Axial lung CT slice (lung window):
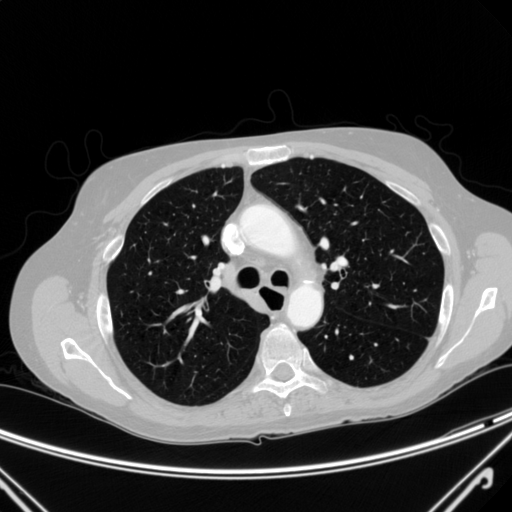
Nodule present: no